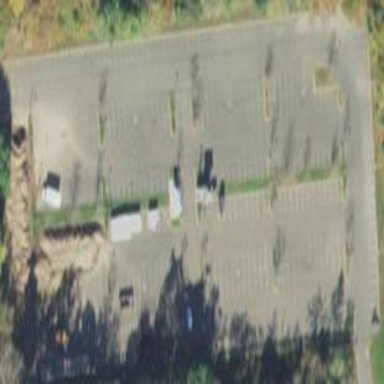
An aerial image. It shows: Parking area with asphalt surface.